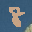
Label: 8